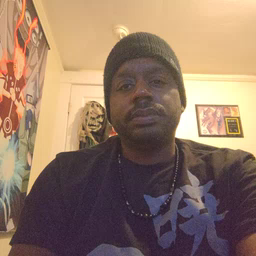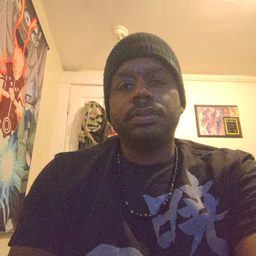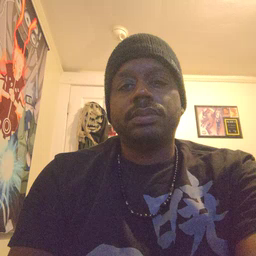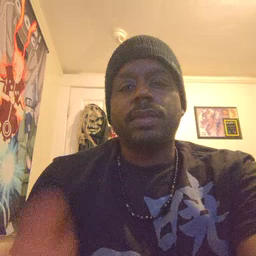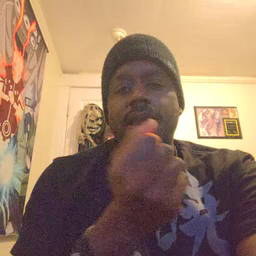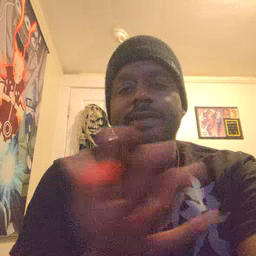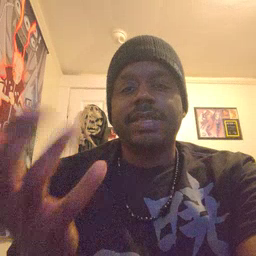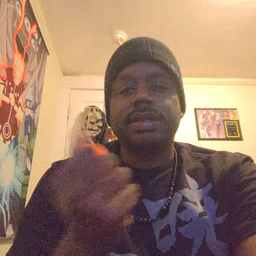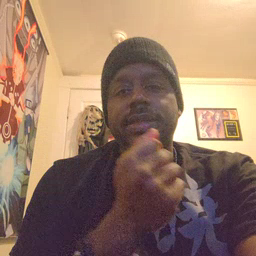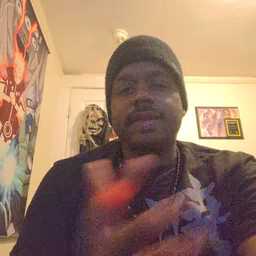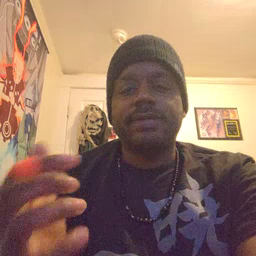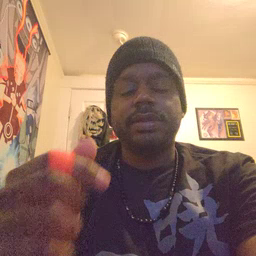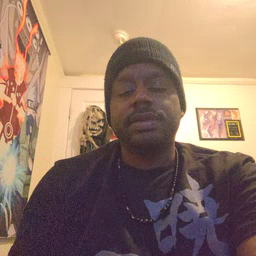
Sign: every